Field crop: maize
Growth stage: 2
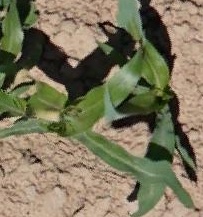
Species: maize